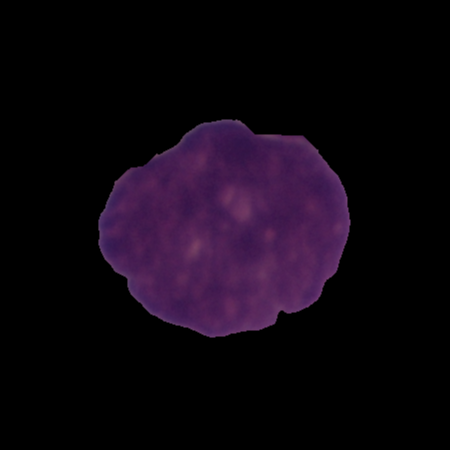
Label: cancer